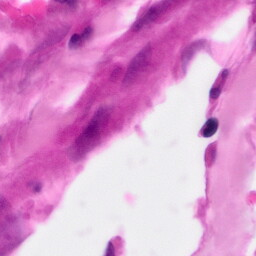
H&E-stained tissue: Pancreatic